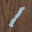
Label: 1